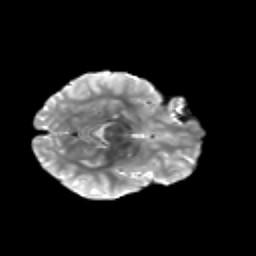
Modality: T2w
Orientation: axial
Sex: male
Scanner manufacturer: siemens
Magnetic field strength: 3 T
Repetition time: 5 s
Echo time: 0.071 s